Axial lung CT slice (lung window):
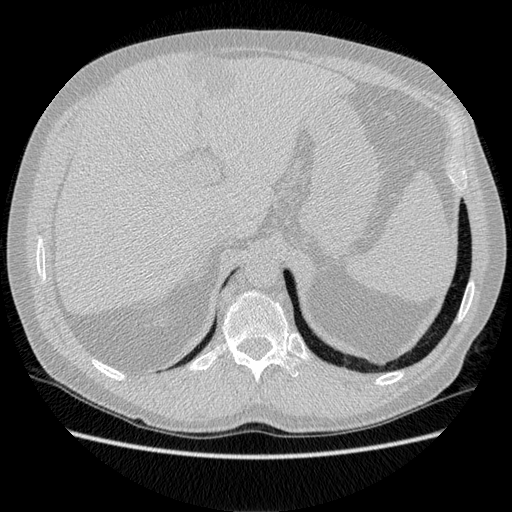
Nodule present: no